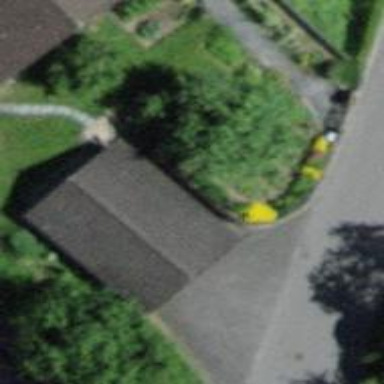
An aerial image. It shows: Garage building.